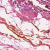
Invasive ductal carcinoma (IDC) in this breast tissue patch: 0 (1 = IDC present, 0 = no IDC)